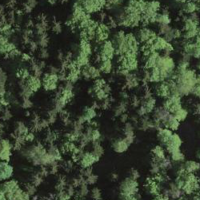
EUNIS habitat code: 44
Species observed at this site:
Geranium robertianum